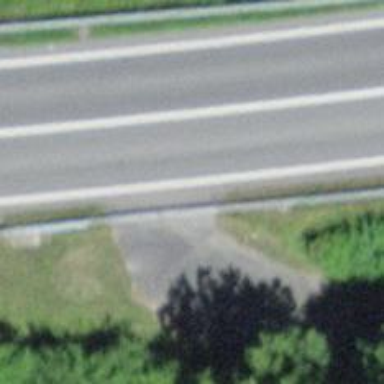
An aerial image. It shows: Guard rail.